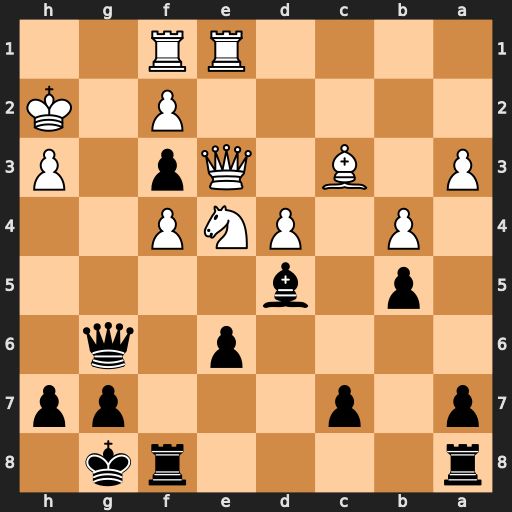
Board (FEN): r4rk1/p1p3pp/4p1q1/1p1b4/1P1PNP2/P1B1Qp1P/5P1K/4RR2
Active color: b
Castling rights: -
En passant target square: -
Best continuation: Qg2#